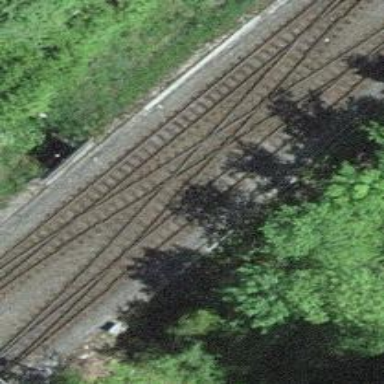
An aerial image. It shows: Narrow-gauge railway track with one electrified contact line.